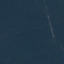
Label: Forest